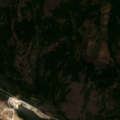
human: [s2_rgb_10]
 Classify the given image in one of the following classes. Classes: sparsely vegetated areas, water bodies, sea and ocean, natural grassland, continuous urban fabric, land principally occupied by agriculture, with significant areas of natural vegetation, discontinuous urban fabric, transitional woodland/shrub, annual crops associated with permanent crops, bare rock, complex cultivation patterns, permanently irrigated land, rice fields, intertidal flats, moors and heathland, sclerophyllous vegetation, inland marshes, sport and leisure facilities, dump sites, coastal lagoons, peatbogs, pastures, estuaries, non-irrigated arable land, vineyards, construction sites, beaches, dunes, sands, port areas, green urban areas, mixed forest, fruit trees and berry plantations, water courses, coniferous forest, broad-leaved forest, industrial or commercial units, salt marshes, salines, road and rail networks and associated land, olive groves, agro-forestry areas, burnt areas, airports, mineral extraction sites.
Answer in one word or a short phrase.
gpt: complex cultivation patterns, land principally occupied by agriculture, with significant areas of natural vegetation, broad-leaved forest, transitional woodland/shrub